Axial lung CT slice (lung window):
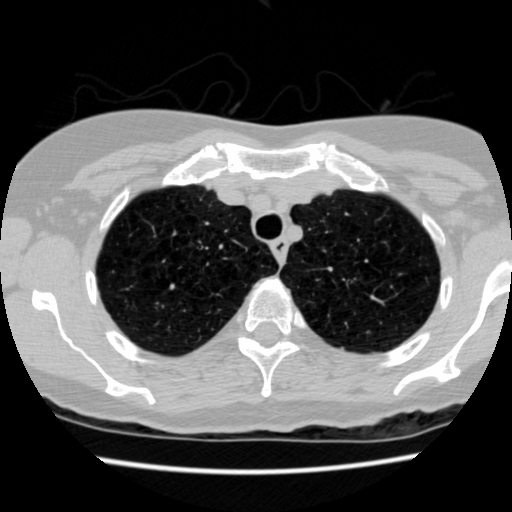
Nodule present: no